Aerial crown-view tile of a tropical tree (Barro Colorado Island, Panama), acquired 20250317:
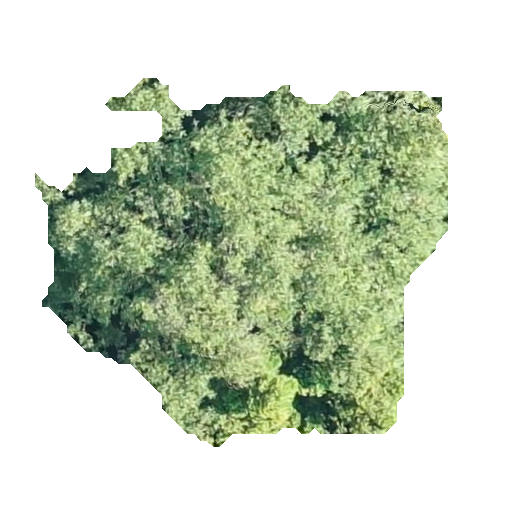
Species: Hieronyma alchorneoides
GBIF accepted scientific name: Hieronyma alchorneoides
Crown area: 162.287 m²